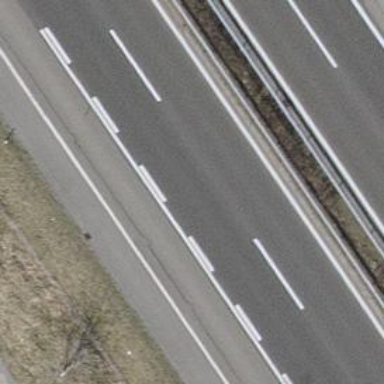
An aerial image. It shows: View of motorway.